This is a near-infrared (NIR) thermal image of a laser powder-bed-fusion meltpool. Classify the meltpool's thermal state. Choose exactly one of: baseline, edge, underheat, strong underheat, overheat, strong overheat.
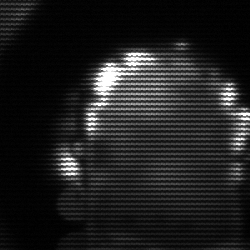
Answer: baseline